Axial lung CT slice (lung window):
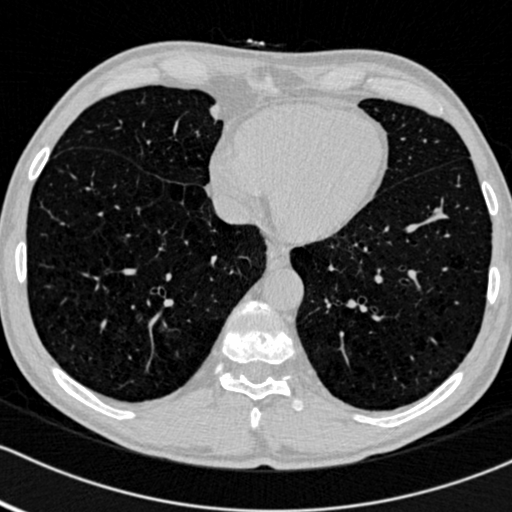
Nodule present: no